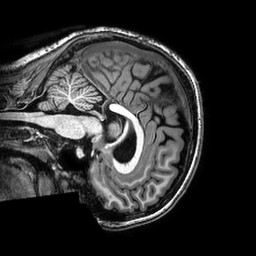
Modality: T1w
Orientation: sagittal
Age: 23
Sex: female
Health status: healthy
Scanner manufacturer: philips
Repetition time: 0.008237 s
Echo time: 0.00377 s